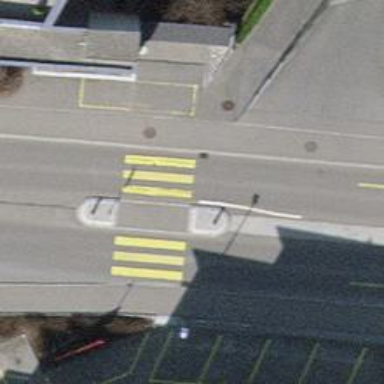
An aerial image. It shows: Asphalt road with primary highway designation. It has sidewalks on both sides and designated cycle lane.